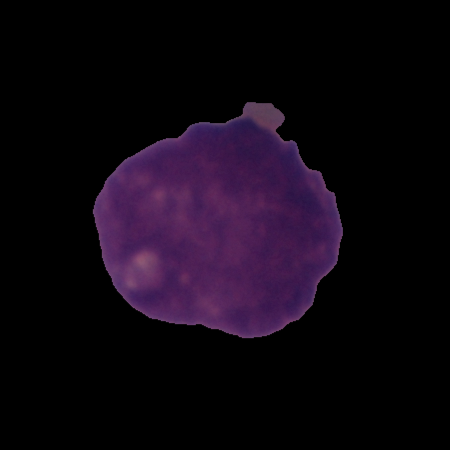
Label: cancer